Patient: sex F, age 52
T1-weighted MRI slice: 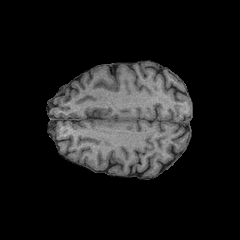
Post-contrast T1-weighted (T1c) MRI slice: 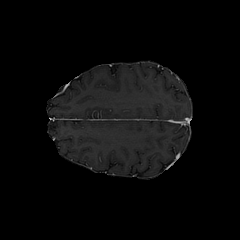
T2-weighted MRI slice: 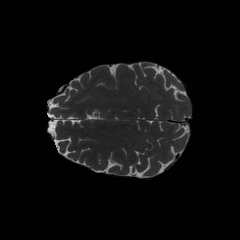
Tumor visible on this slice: no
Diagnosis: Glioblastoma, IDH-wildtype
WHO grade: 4